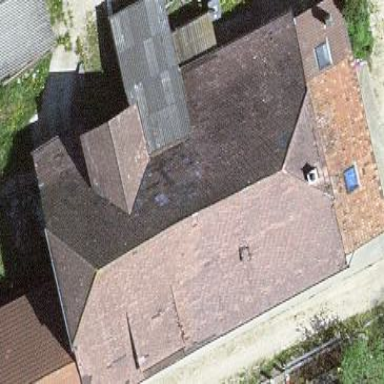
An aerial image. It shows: Farm building.